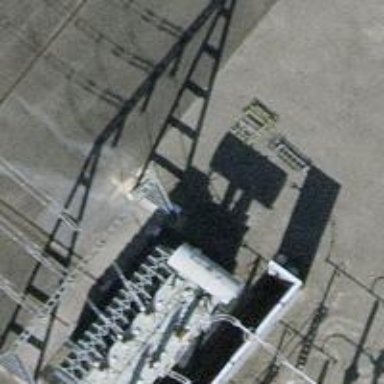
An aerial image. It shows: Insulator used in power equipment.